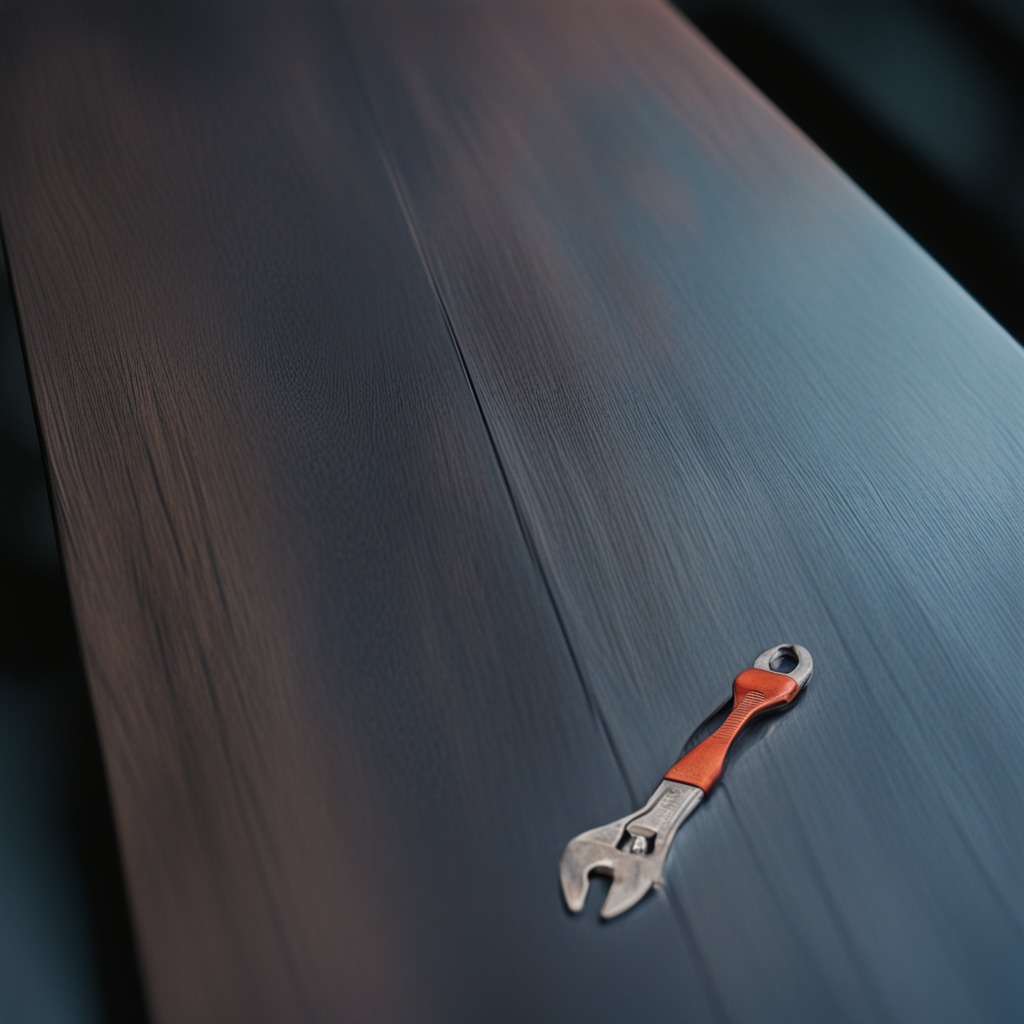
An wrench is lying on the table.